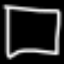
Label: square